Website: apple
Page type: address-validator
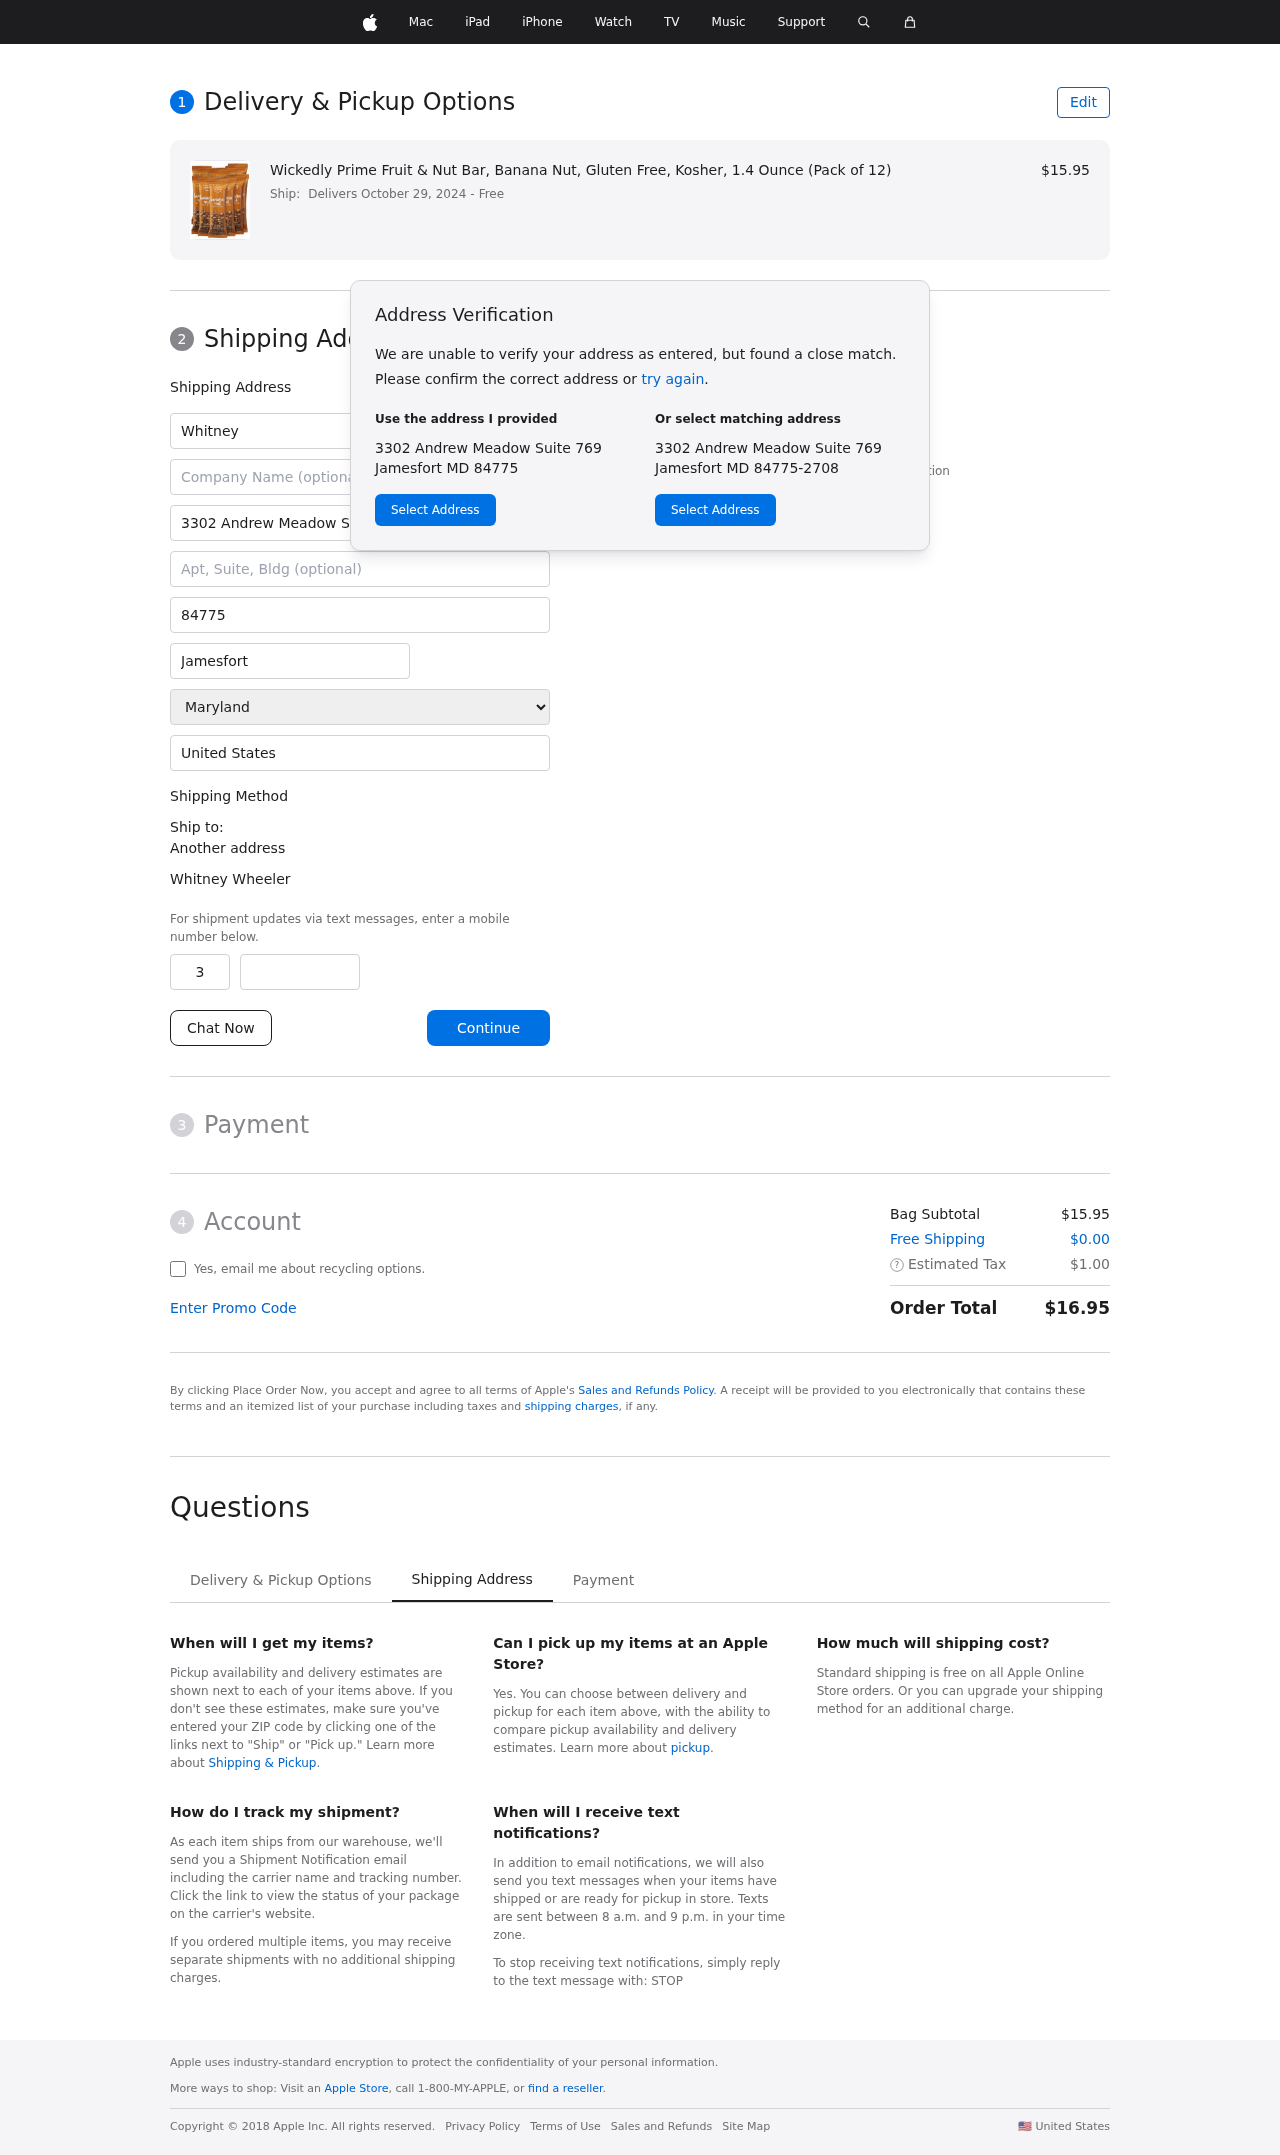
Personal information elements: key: PII_CITY
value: Jamesfort
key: PII_COUNTRY
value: United States
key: PII_FIRSTNAME
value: Whitney
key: PII_FULLNAME
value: Whitney Wheeler
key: PII_LASTNAME
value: Wheeler
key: PII_PHONE_AREA
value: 350
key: PII_PHONE_SUFFIX
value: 8449
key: PII_POSTCODE
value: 84775
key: PII_STATE
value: Maryland
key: PII_STREET
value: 3302 Andrew Meadow Suite 769
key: PII_CITY_STATE_ZIP
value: Jamesfort MD 84775
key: PII_STATE_ABBR
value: MD
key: PII_POSTCODE_FULL
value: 84775
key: PII_POSTCODE_NUMERIC
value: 84775
Product elements: key: PRODUCT1_NAME
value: Wickedly Prime Fruit & Nut Bar, Banana Nut, Gluten Free, Kosher, 1.4 Ounce (Pack of 12)
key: PRODUCT1_PRICE
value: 15.95
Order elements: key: ORDER_DELIVERY_DATE
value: Delivers October 29, 2024
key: ORDER_SUBTOTAL
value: $15.95
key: ORDER_SHIPPING_COST
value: $0.00
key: ORDER_TAX
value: $1.00
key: ORDER_TOTAL
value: $16.95